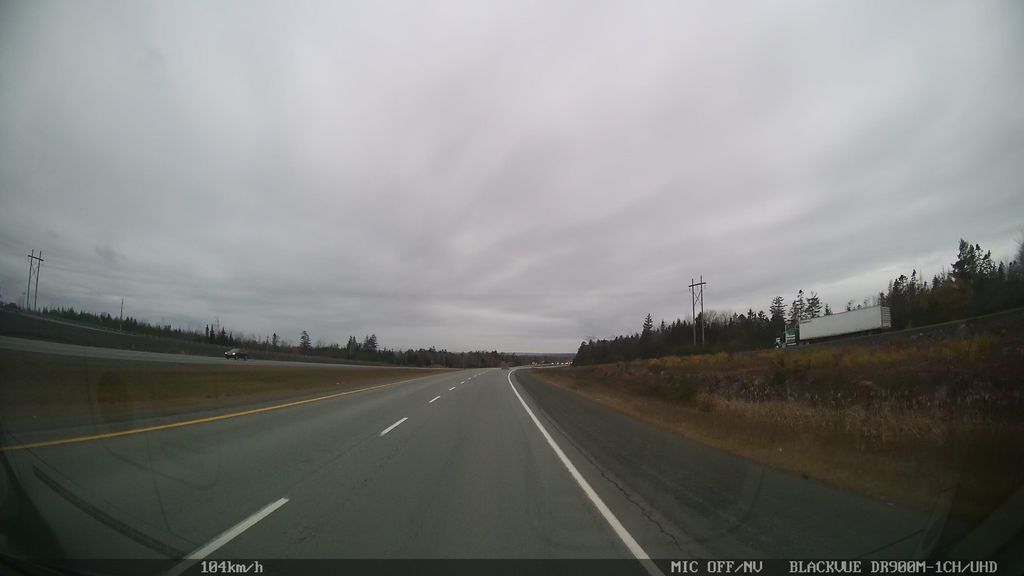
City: halifax